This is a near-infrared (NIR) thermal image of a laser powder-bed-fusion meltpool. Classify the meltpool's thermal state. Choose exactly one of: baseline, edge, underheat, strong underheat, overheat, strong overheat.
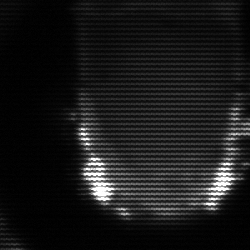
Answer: baseline